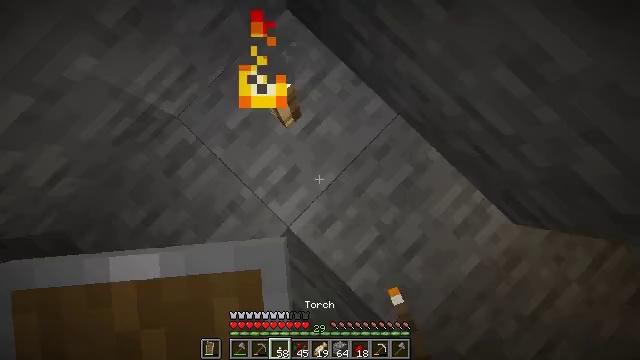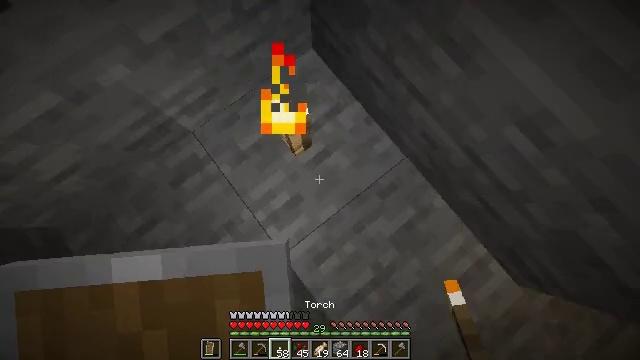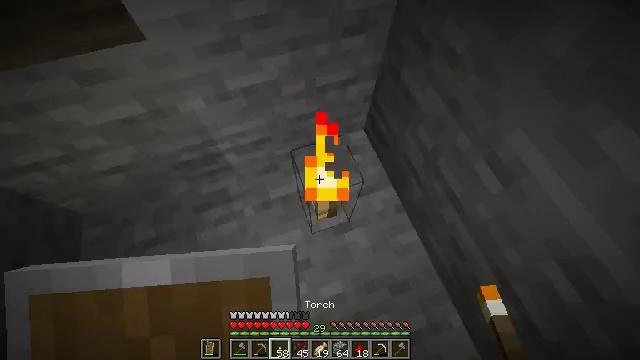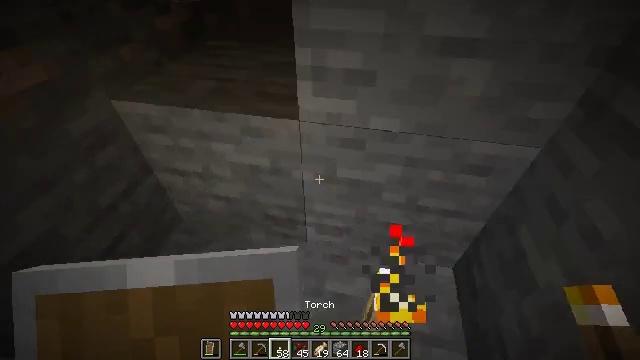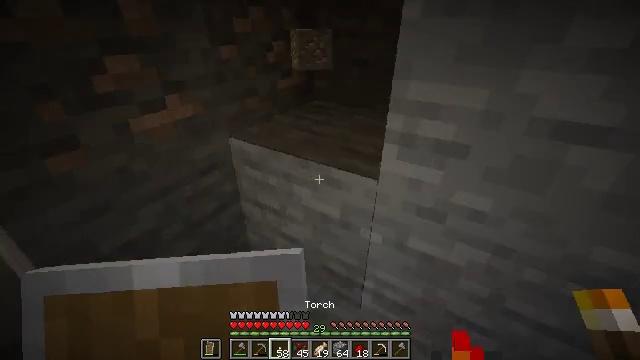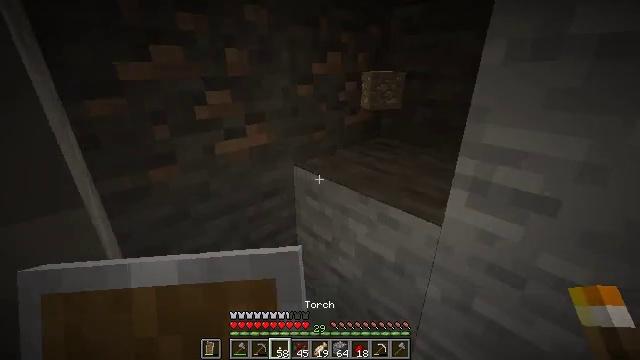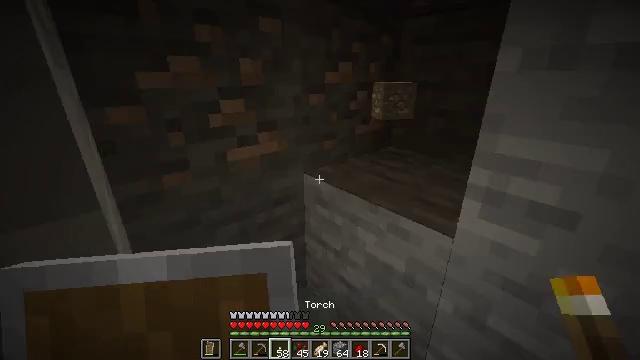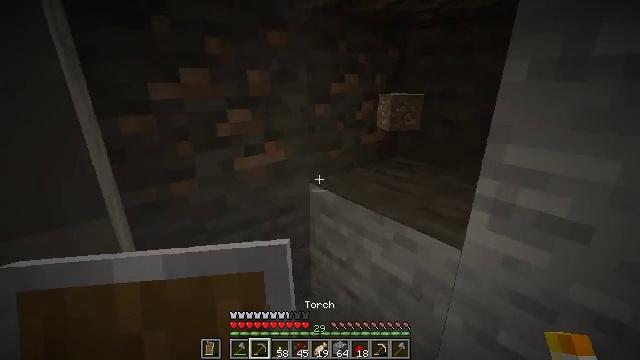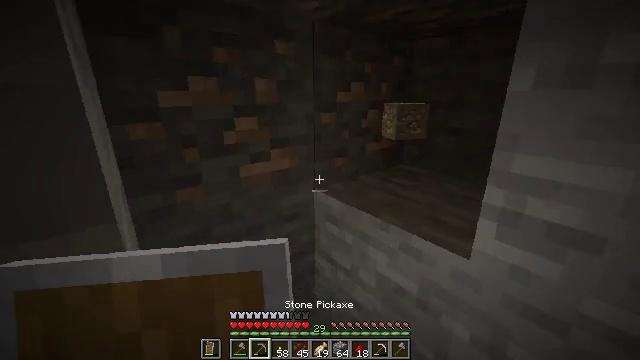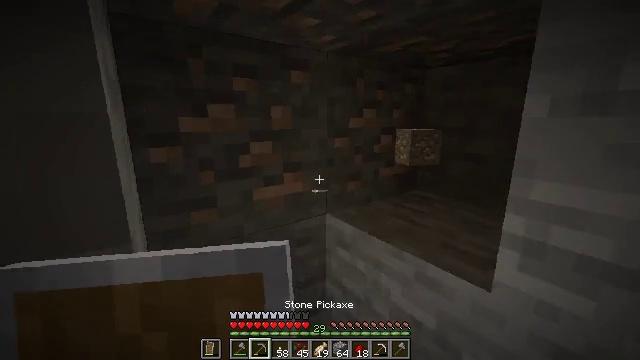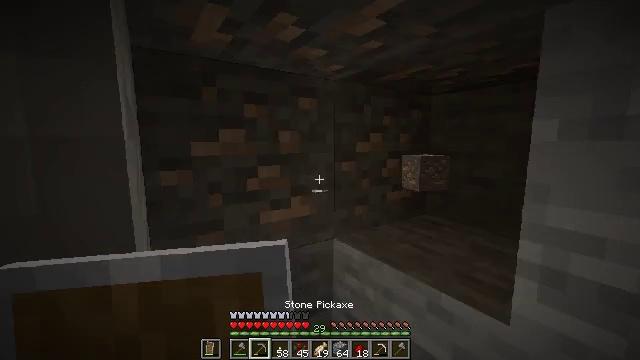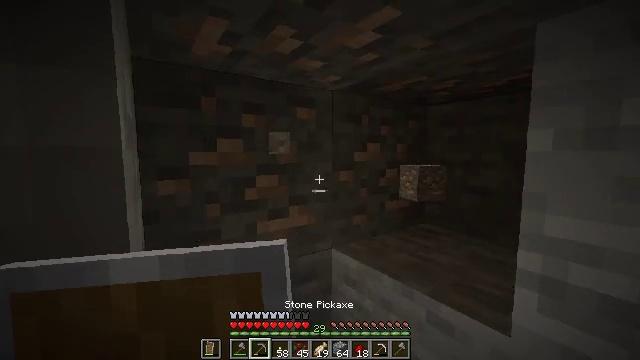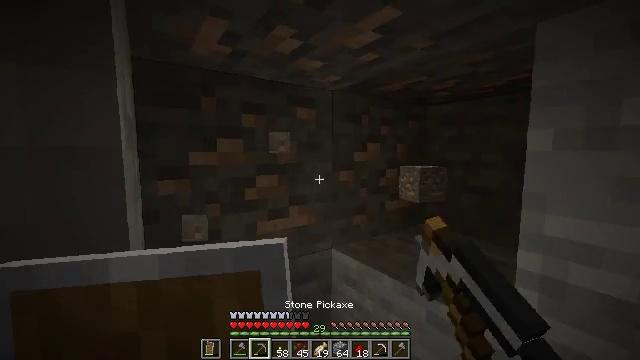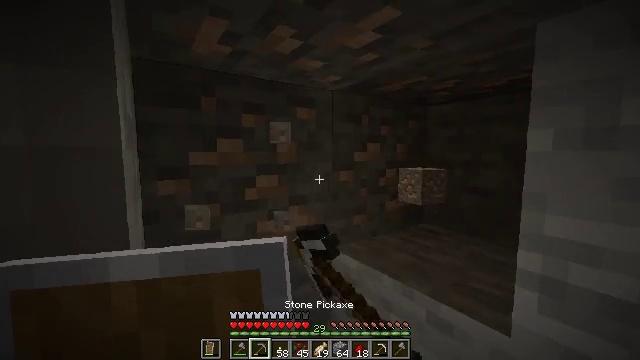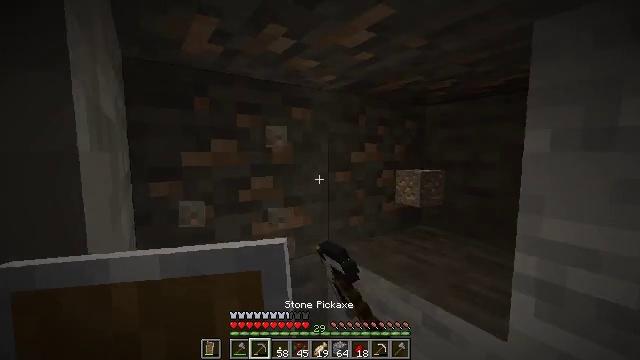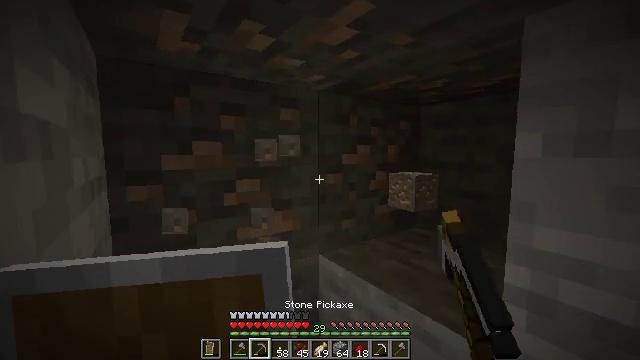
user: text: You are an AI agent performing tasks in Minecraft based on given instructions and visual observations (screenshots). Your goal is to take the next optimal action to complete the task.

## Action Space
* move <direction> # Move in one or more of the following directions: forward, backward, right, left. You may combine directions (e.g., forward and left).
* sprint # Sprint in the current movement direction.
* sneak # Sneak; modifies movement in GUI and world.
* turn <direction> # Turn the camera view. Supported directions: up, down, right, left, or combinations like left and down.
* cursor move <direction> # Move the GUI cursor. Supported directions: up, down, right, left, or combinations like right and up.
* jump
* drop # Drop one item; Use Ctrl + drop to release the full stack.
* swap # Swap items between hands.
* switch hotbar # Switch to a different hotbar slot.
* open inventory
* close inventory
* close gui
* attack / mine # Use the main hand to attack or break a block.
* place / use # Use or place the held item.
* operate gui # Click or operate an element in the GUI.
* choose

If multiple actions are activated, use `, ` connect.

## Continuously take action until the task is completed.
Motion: motion action
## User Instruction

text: Find iron ore and break it.
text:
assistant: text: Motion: turn left and up
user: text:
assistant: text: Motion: turn left and up
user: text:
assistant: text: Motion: turn left and up
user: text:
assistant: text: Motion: turn left and up
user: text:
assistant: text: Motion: turn left and up
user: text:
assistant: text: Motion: turn left and up
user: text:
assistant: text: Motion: turn left and up, switch to hotbar 2
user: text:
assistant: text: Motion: turn left and up, switch to hotbar 2
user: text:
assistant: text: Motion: turn left and up, switch to hotbar 2
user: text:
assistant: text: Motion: turn left and up
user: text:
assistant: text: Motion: turn up, attack / mine
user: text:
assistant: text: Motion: attack / mine
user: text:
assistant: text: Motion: attack / mine
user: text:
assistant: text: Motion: move forward, attack / mine
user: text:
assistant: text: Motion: move forward, attack / mine
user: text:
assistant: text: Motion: move forward, attack / mine
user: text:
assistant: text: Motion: move forward, turn left, attack / mine
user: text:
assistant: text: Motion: turn left, attack / mine
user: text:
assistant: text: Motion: turn left and up, attack / mine
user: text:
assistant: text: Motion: turn left and up, attack / mine
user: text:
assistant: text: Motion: turn left, attack / mine
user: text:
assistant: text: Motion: turn left and down, attack / mine
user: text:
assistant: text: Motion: attack / mine
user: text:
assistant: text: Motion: attack / mine
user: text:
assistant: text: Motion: attack / mine
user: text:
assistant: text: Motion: turn down, attack / mine
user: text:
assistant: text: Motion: turn down, attack / mine
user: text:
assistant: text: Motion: attack / mine
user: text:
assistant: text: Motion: attack / mine
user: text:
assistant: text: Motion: attack / mine